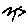
Label: zigzag